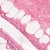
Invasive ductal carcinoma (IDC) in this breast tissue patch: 0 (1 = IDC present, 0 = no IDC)